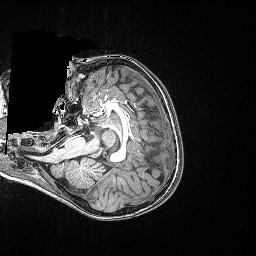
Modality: T1w
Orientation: axial